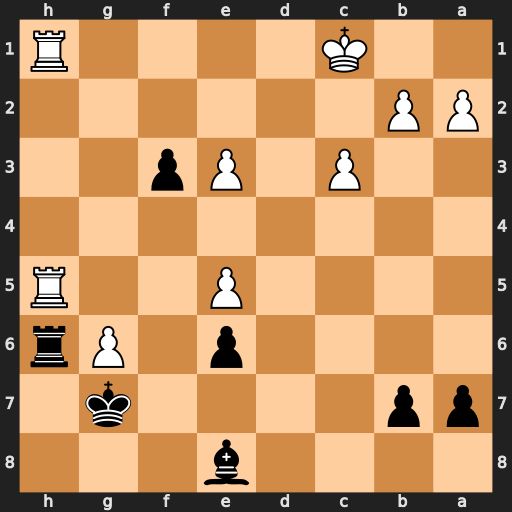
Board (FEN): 4b3/pp4k1/4p1Pr/4P2R/8/2P1Pp2/PP6/2K4R
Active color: b
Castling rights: -
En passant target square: -
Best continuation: Rxh5 Rxh5 f2 Rh1 Bb5